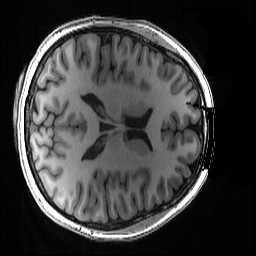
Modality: T1w
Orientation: axial
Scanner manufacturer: ge
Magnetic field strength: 3 T
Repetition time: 0.008164 s
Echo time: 0.003184 s